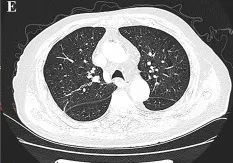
Chest CT.
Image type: radiology (ct)